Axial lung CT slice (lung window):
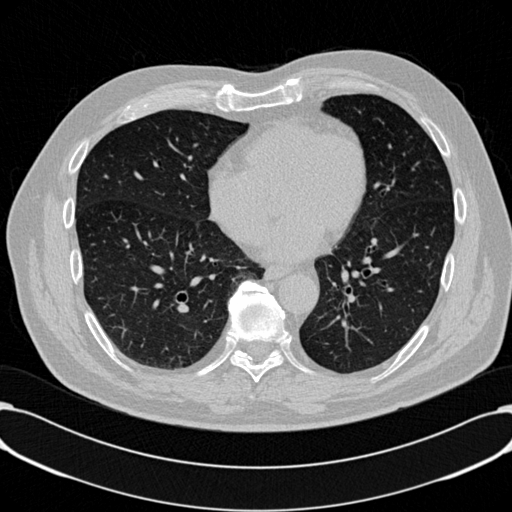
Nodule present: no